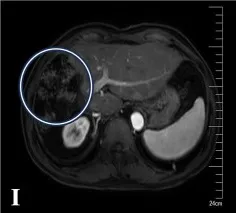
(H, I) The patient's latest dynamic contrast-enhanced abdominal MRI revealed encapsulated fluid (white circles) with no discernible enhancement at the site of liver operation after the hepatectomy.
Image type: radiology (mri)